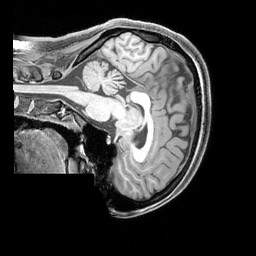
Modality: T1w
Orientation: sagittal
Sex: female
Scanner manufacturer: siemens
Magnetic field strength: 3 T
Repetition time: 2.3 s
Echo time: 0.00226 s